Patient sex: F
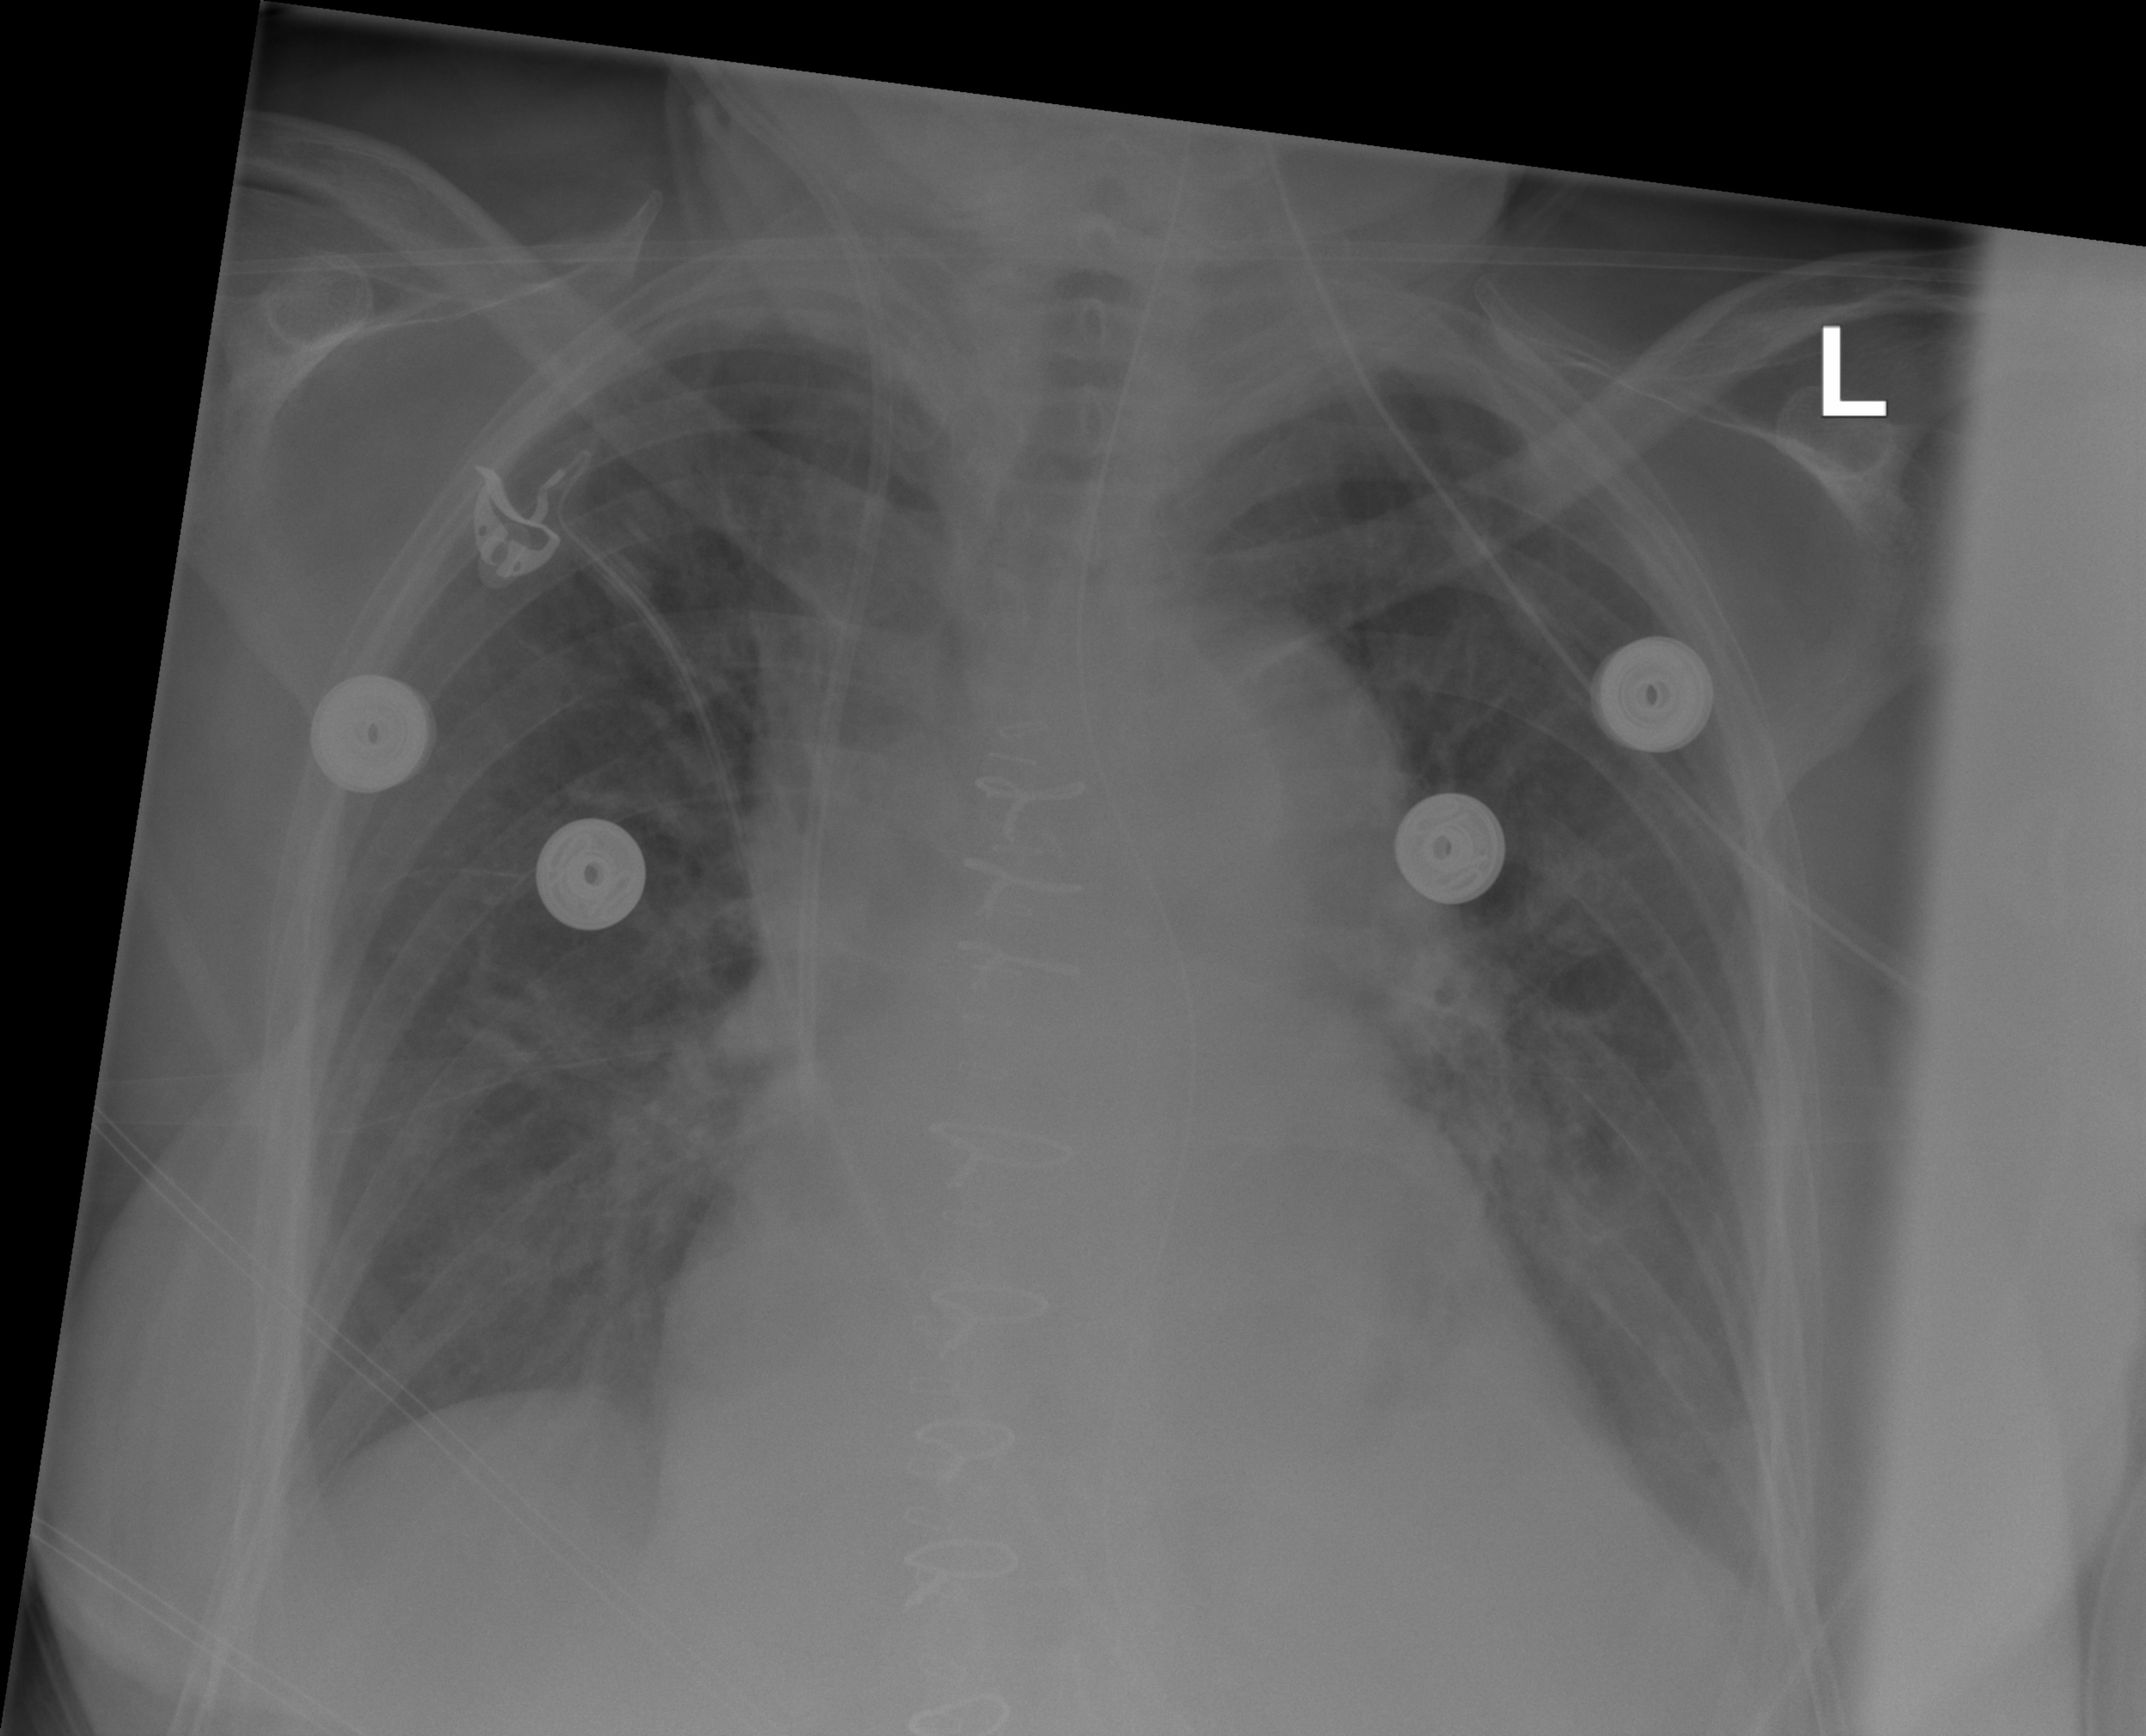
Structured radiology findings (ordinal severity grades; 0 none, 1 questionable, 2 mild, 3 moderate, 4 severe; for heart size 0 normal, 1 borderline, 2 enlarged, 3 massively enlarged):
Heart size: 2
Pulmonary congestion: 0
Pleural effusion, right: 2
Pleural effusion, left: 1
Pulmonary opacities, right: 0
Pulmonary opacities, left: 0
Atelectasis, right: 2
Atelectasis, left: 2